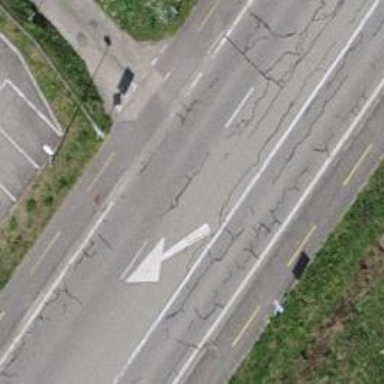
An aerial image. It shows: Primary highway with cycling track.